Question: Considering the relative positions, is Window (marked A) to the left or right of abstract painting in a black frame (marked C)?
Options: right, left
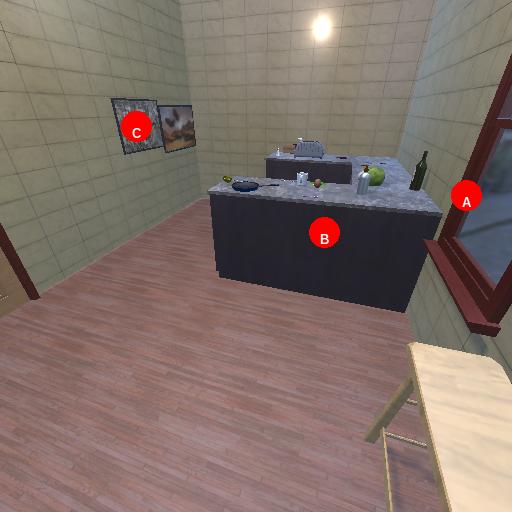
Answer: right